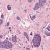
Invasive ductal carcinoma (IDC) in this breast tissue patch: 1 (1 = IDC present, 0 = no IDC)